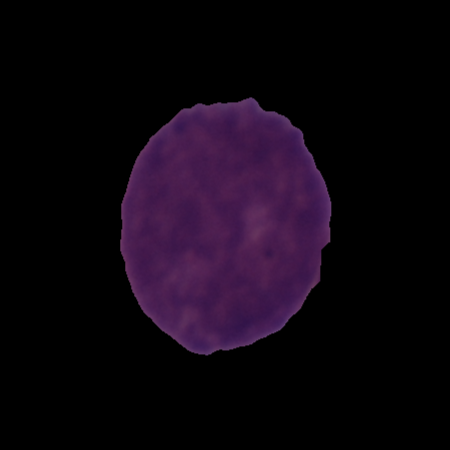
Label: cancer